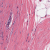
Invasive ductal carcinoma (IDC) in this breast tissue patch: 0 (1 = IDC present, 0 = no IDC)